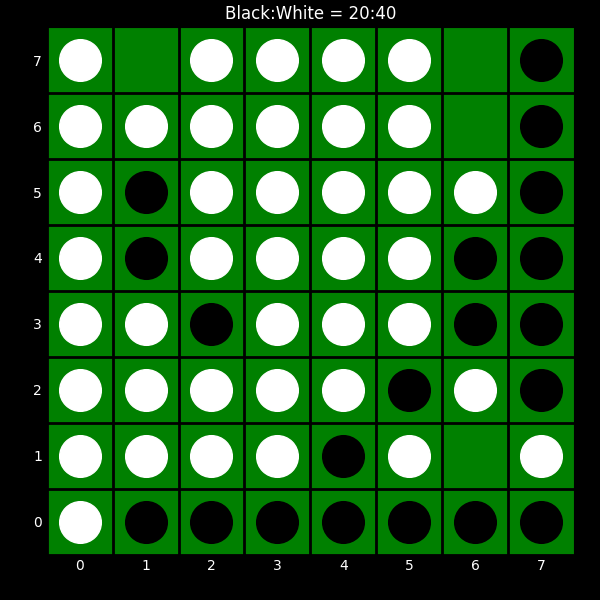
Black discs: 20
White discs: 40